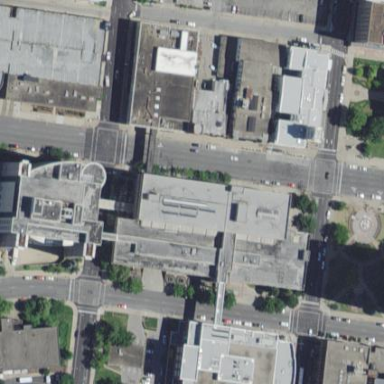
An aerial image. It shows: Courthouse building.